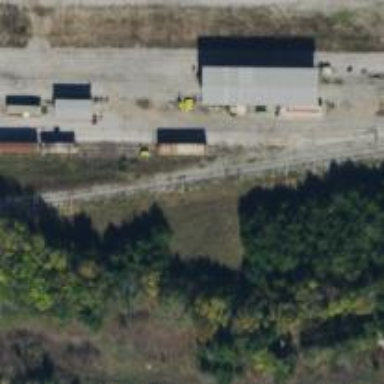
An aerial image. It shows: Abandoned railway.